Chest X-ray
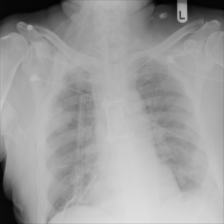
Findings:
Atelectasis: negative
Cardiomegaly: negative
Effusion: negative
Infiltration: negative
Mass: negative
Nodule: negative
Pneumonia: negative
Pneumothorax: negative
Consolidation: negative
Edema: negative
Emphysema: negative
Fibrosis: negative
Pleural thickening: negative
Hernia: negative